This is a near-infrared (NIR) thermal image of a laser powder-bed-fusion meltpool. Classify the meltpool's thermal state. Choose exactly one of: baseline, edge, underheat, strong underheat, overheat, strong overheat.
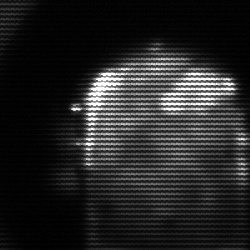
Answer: baseline